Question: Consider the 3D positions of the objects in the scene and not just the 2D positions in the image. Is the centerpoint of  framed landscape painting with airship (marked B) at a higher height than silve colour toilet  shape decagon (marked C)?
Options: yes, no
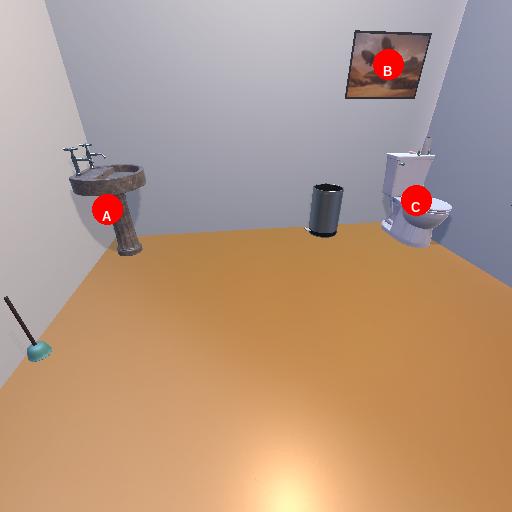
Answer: yes